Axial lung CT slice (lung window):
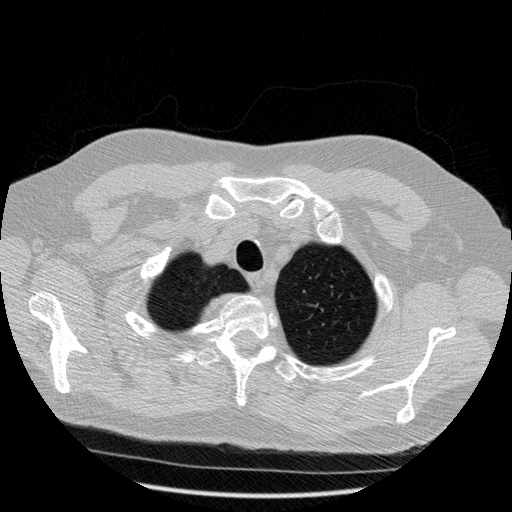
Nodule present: no